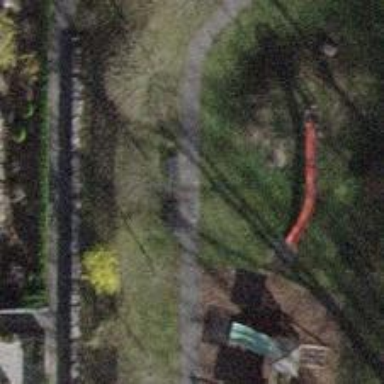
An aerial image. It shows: Bench.